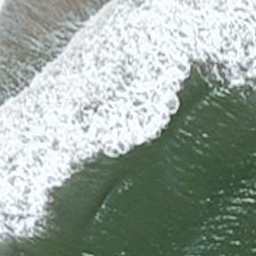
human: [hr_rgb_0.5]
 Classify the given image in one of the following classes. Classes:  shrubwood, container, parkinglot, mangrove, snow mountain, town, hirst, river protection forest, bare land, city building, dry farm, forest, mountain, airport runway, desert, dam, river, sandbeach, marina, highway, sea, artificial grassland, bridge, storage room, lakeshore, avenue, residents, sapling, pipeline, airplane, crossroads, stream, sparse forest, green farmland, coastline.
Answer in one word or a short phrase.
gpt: coastline